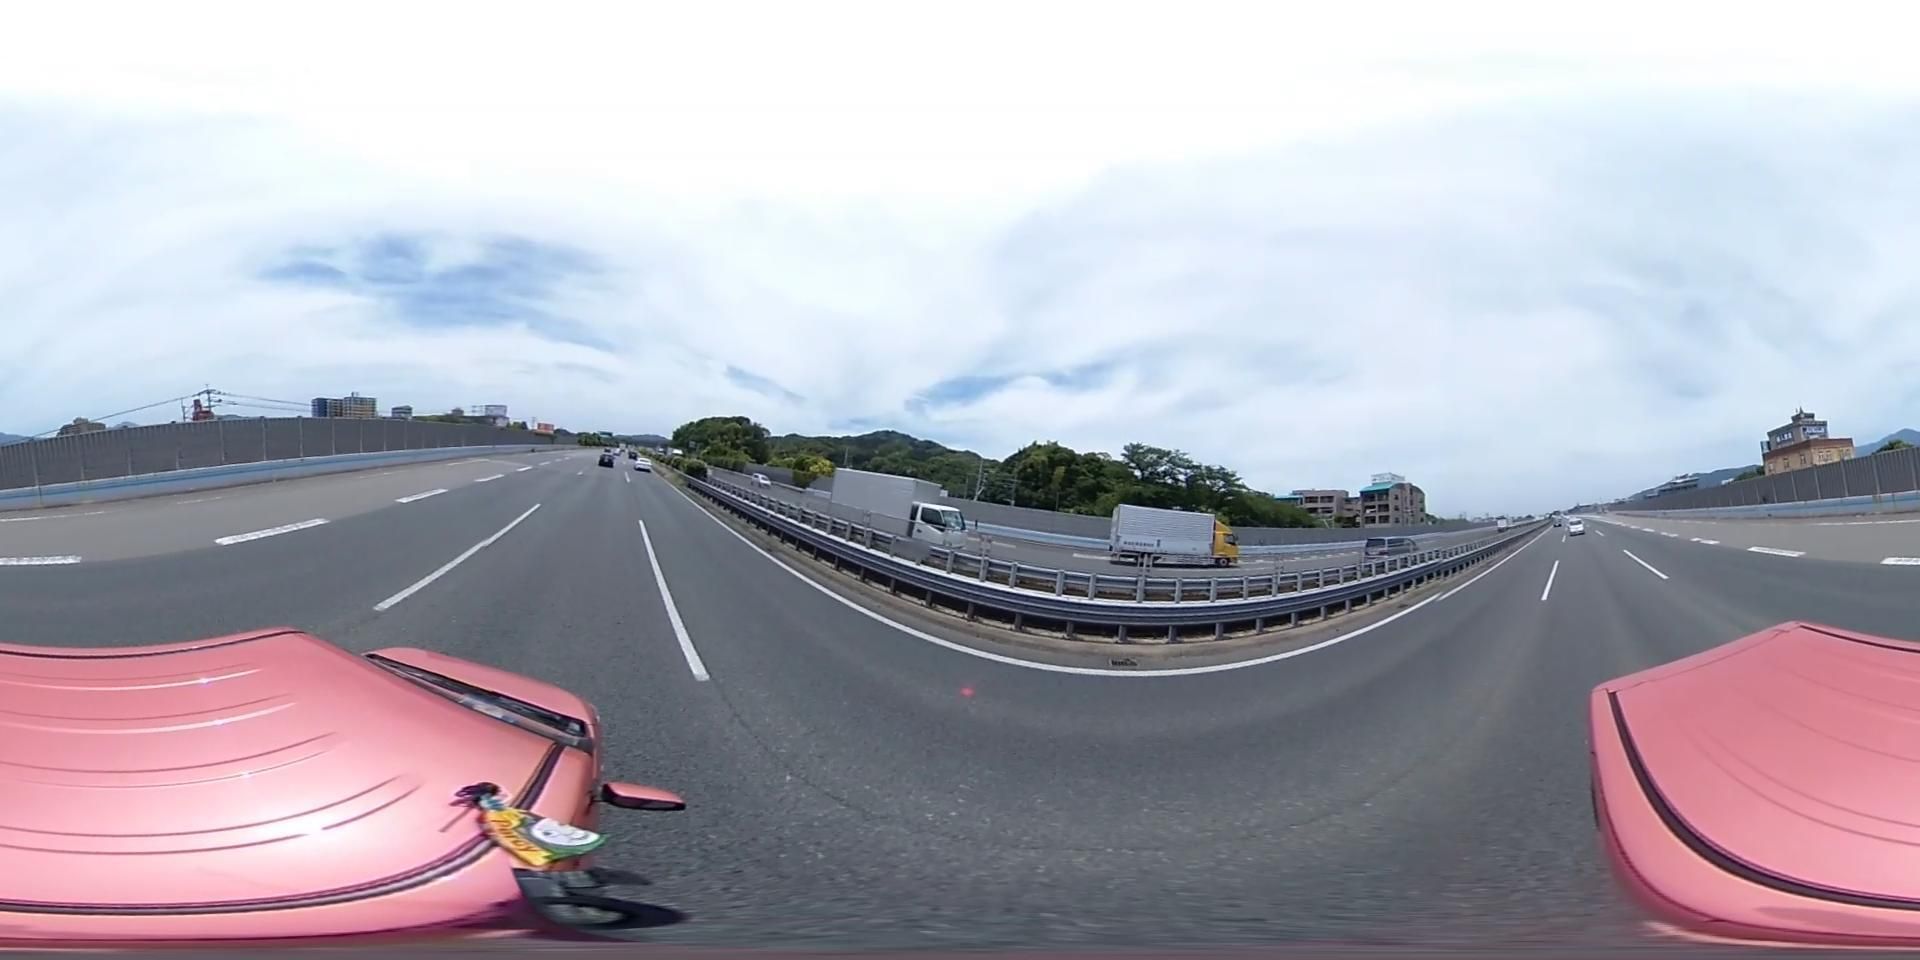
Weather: cloudy
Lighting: day
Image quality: slightly poor
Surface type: driving surface
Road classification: unclassified
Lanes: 2.0
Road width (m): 5.0
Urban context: urban centre
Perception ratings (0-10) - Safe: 1.78, Lively: 4.56, Beautiful: 8.53, Boring: 2.51, Depressing: 5.69, Wealthy: 3.96